Interaction volume radius: 5 \u00c5
Interaction volume height: 40 \u00c5
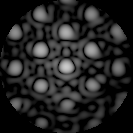
Disorder parameter: 0.2086